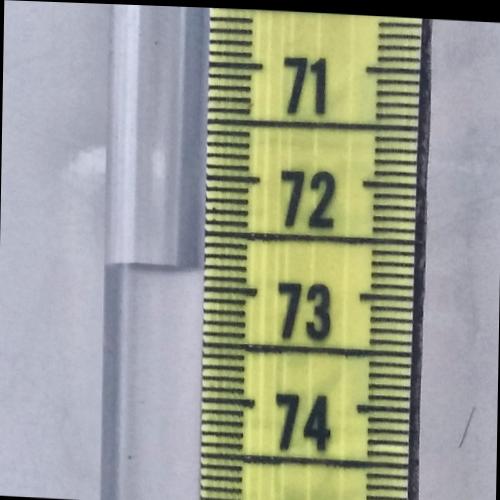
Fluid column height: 72.8 cm